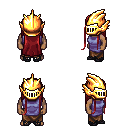
a pixel art fantasy rpg character, male body template, human, dark skin, chain tabard jacket, robe skirt, brunette extra-long hairstyle, gold helm, ghillies, four views (front, back, left, right), 2x2 character sprite sheet, small pixel art, hard edges, no anti-aliasing